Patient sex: M
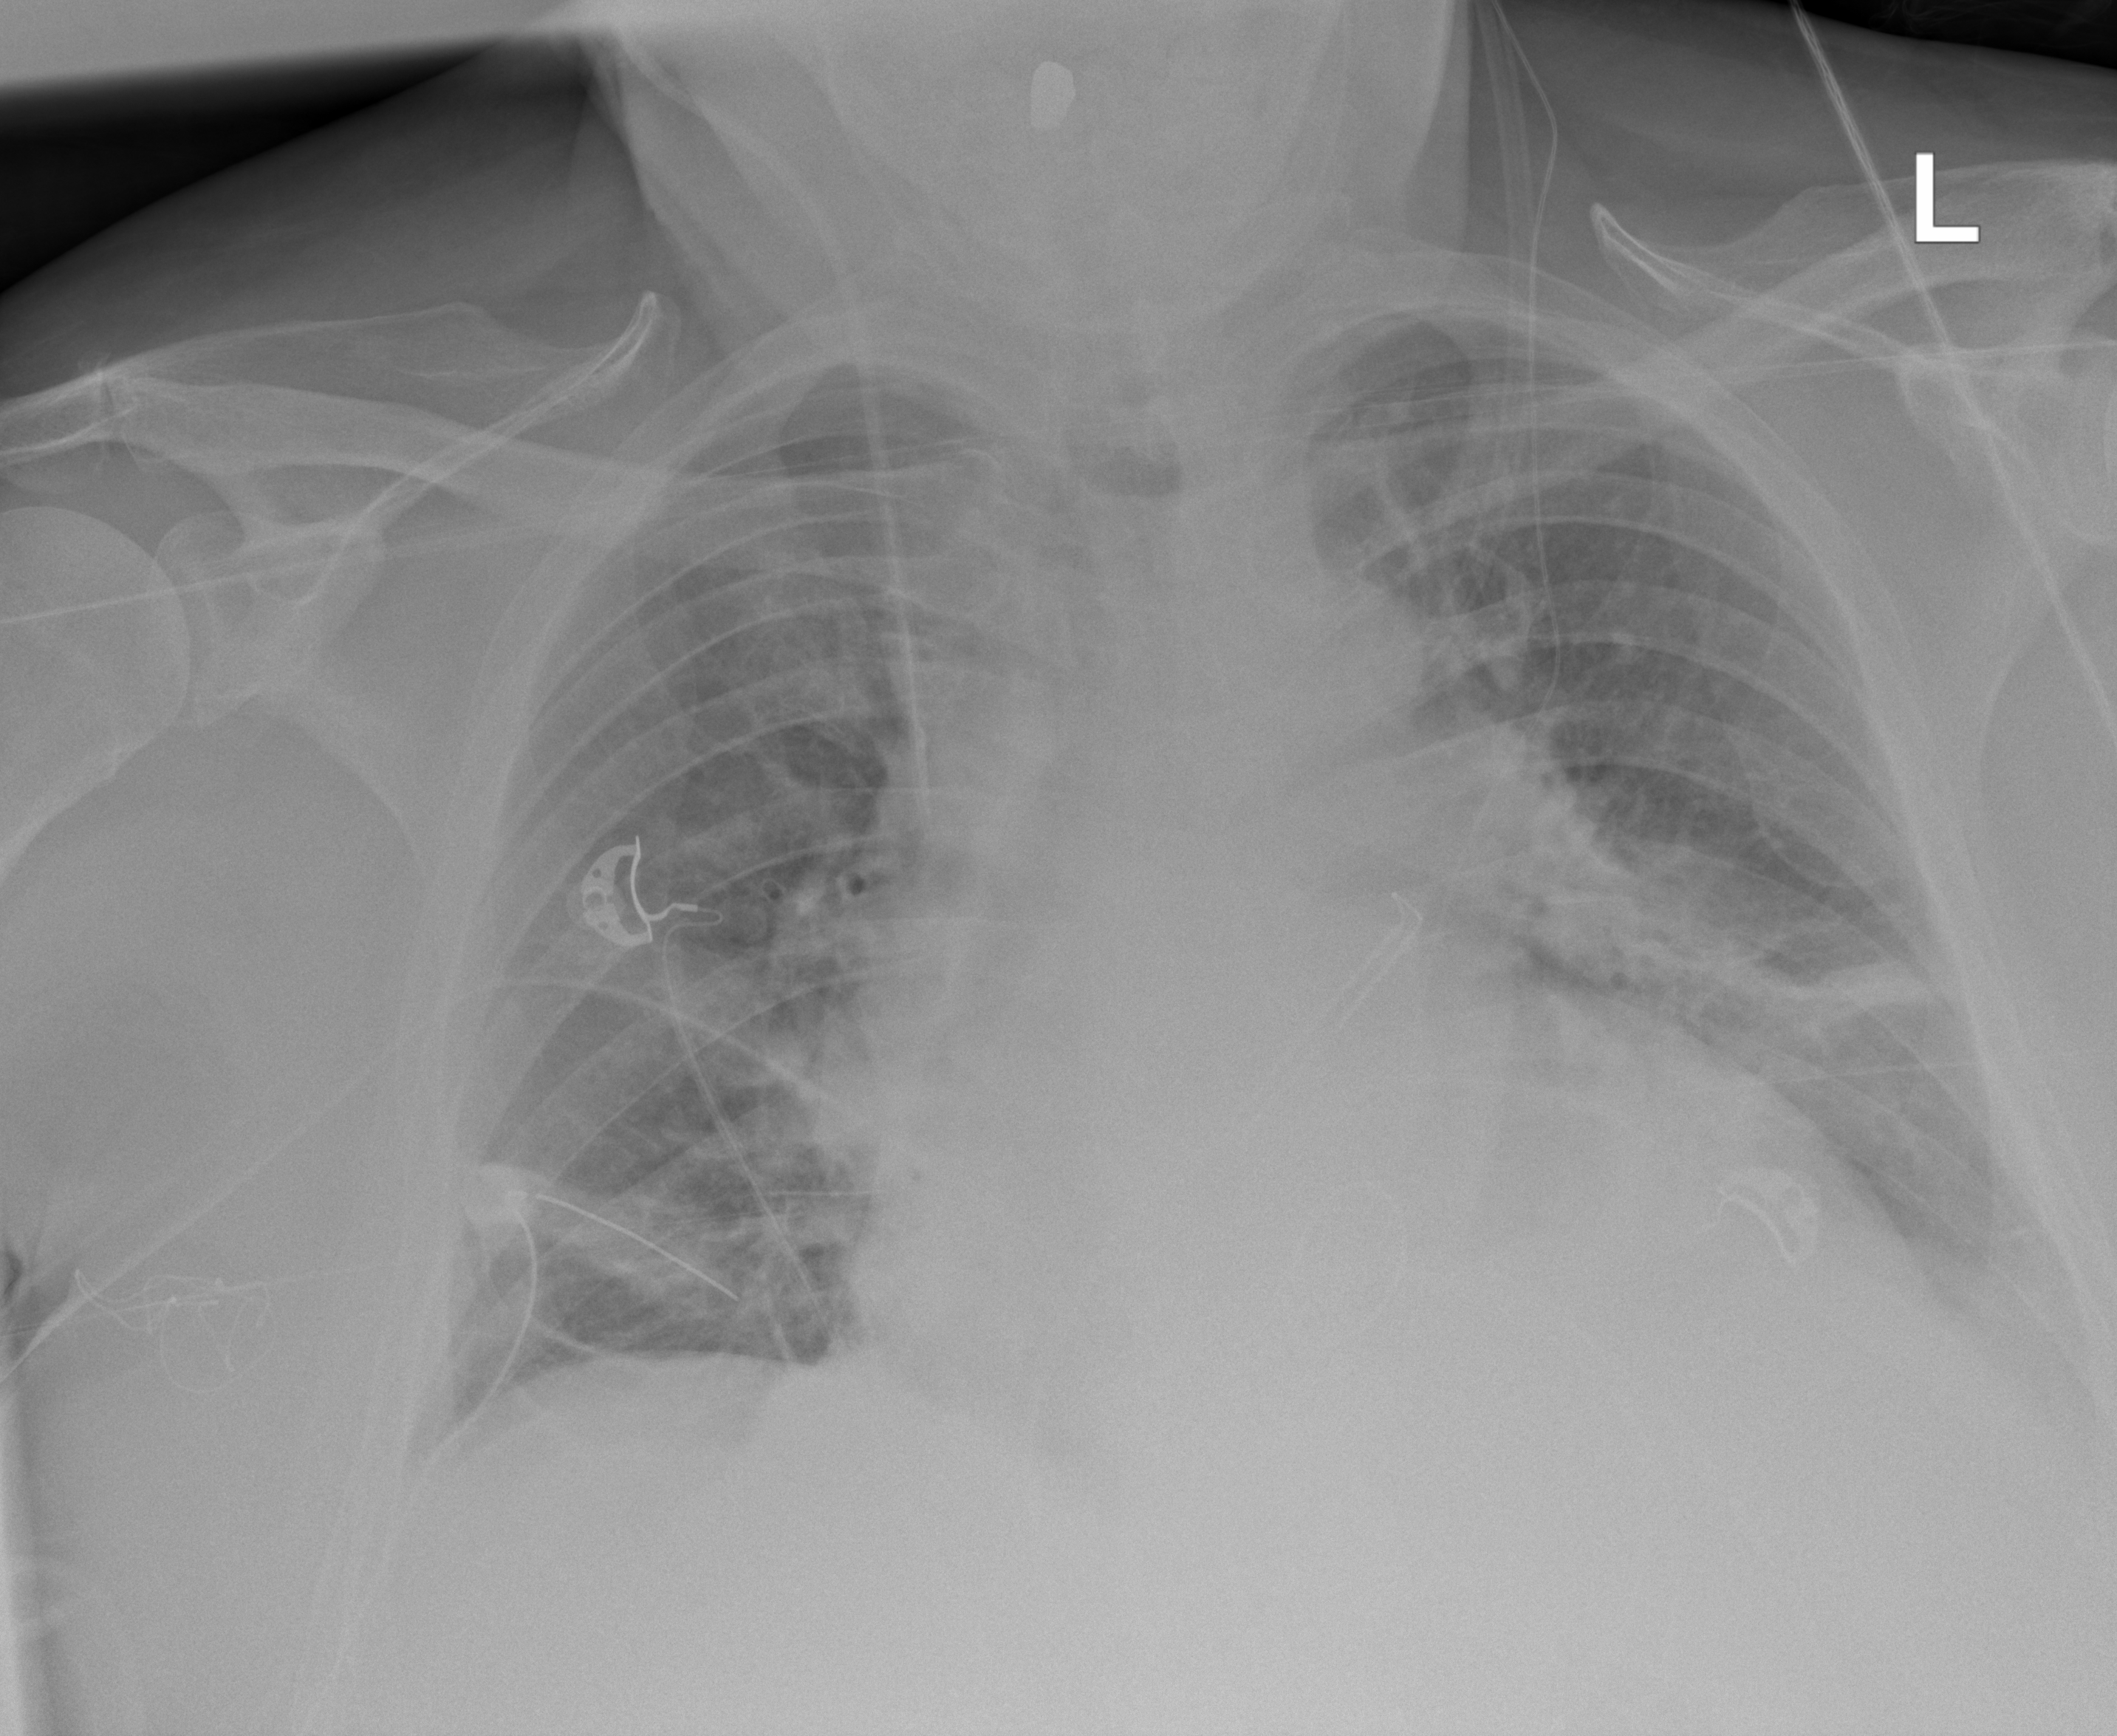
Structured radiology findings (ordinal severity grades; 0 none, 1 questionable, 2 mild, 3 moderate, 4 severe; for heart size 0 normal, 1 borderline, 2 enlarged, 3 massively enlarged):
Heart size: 2
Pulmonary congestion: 3
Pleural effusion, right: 2
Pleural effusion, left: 2
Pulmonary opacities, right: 2
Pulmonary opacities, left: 2
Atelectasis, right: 2
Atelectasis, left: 2